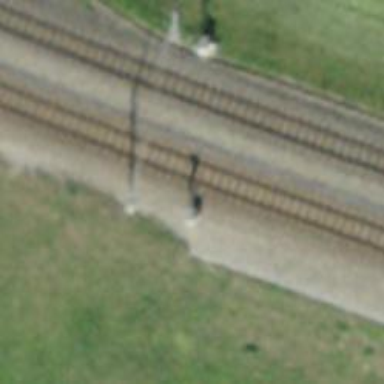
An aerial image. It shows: Railway signal.